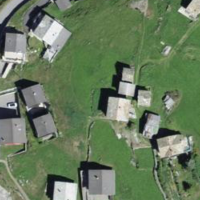
EUNIS habitat code: 55
Species observed at this site:
Tanacetum parthenium
Melanargia galathea